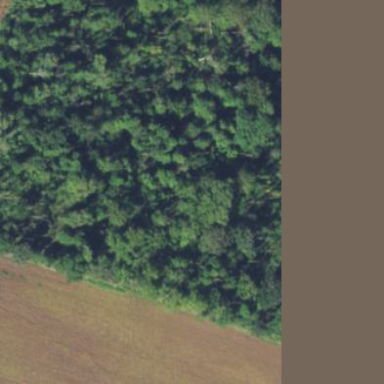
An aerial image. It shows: Beautiful woodland area.